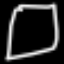
Label: square